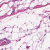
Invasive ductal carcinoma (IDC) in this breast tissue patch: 0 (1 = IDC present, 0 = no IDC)